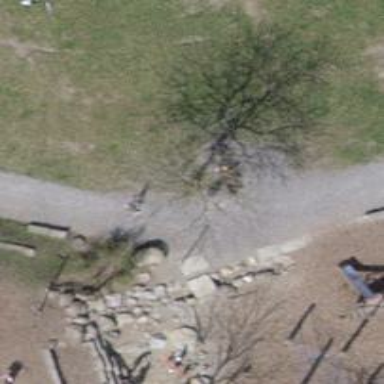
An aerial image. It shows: Brown bench.